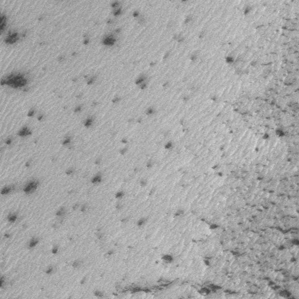
Label: frost